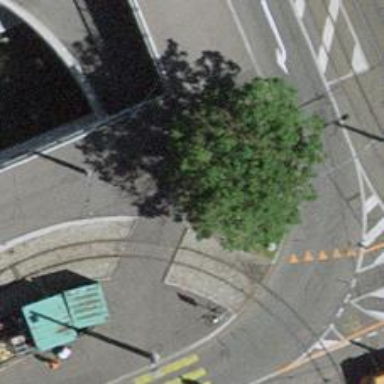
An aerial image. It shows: Crossing for the railway.